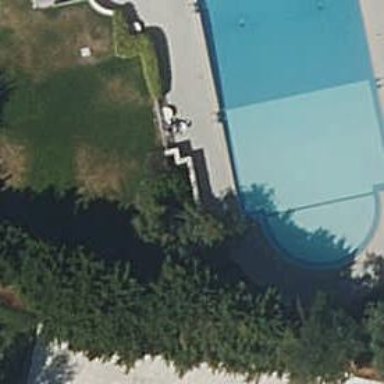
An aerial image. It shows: Swimming pool located in leisure land.